Question:
now that you have seen my awesome uml diagram I can go on with the real stuff.
Lets say a leaf in the left sidebar receives an action, this action wants to change something outside the scope who is responsible for changing the mainview?
The containercomposite, a seperate viewmanager, the sidebarcomposite?
It might be a lite vague and/or subjective, but I would like to know the most general way to do this when it goes to deeper levels of nesting.
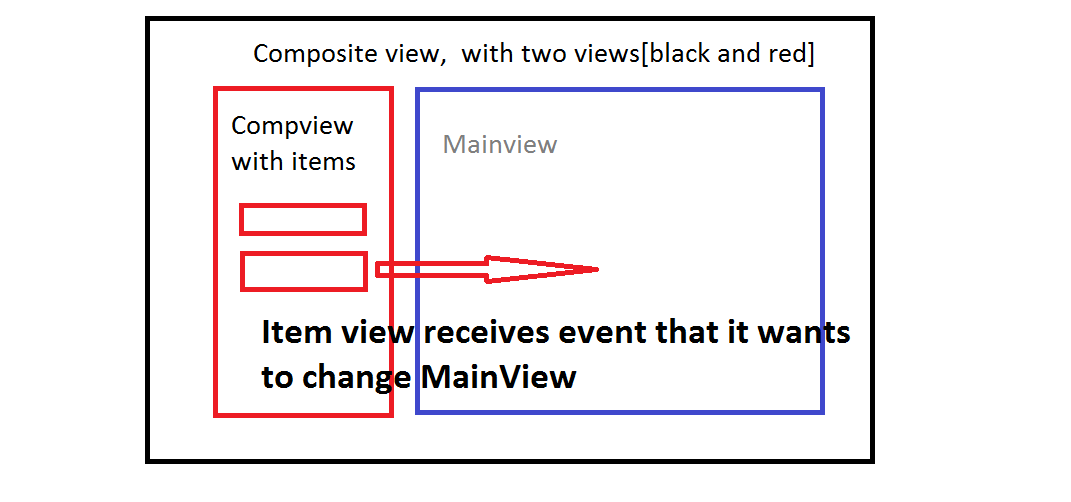
Answer: There is no one true answer to this:
One solution is to extend the event-model provided by Backbone to create an application level event aggregator (a great blog post about this technique <URL> and to toss events from the composite view to the event aggregator and then having MainView listening to the event aggregator for the suitable events and changing itself accordingly.
Another solution would be to bind your compview's elements to suitable models and collections and having actions of your compview modify those collections and elements and then having your MainView tied to those models and collections by listening to events they emit. A bit simialiar to the solution above.
Yet another solution could be to have some kind of controller object that has methods that modify the MainView and have the compview call the controller's methods whenever the MainView needs to be changed.
I think there are numerous other ways to accomplish communication between separate views and elements, but these three are good and at least on some level manage to maintain a decent level of separation in your code. Of course you can go for a mix of these like using event aggregation for application level communication but controllers for the single module level, but that's just an idea.